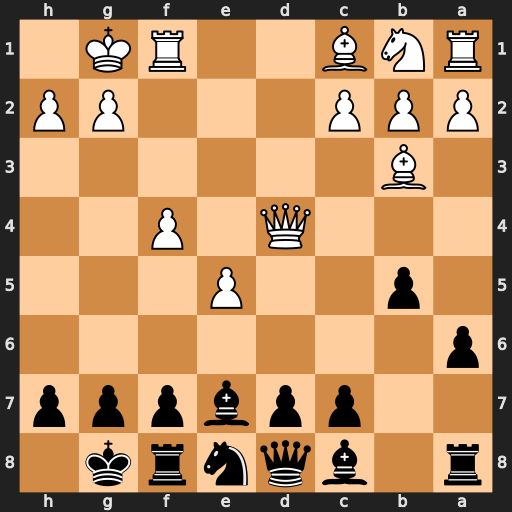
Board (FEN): r1bqnrk1/2ppbppp/p7/1p2P3/3Q1P2/1B6/PPP3PP/RNB2RK1
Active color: b
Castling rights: -
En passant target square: -
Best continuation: c5 Qe4 c4 Bxc4 bxc4